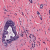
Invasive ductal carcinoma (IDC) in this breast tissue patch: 1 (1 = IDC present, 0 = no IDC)